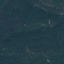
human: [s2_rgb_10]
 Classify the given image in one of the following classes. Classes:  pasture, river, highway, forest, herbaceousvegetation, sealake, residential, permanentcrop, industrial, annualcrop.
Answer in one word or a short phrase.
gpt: Forest